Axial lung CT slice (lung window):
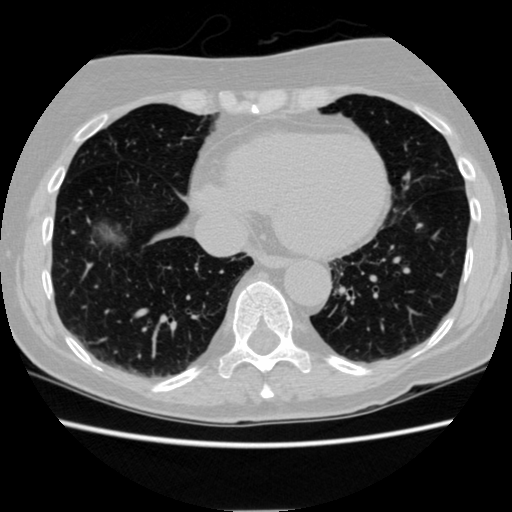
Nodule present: no